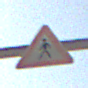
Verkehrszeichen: FussgaengerRechts
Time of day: MorningAfternoon
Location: Outdoor (Suburban)
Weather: Clear
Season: NotSpecified
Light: Natural